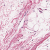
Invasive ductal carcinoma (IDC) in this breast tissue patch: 0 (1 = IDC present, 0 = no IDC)